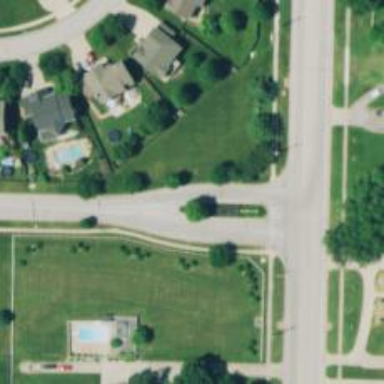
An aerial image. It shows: Residential road.